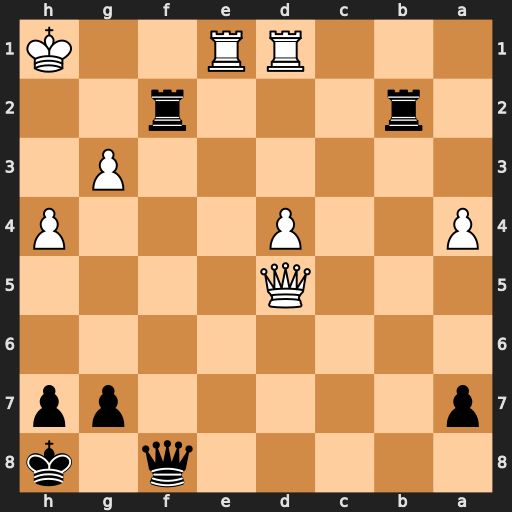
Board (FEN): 5q1k/p5pp/8/3Q4/P2P3P/6P1/1r3r2/3RR2K
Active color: b
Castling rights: -
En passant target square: -
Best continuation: Rh2+ Kg1 Qf2#